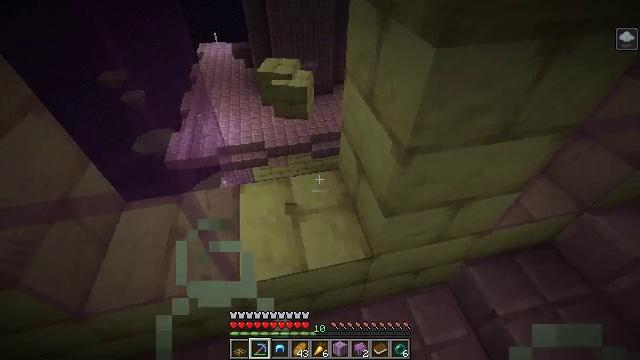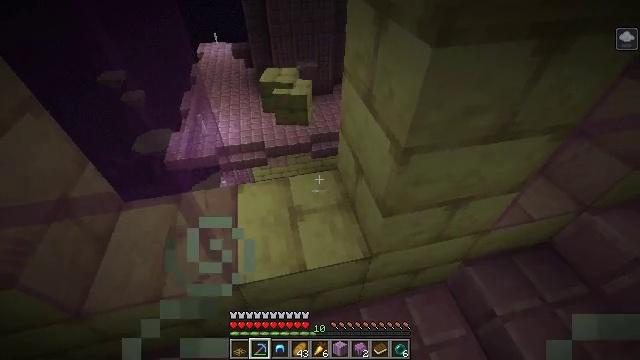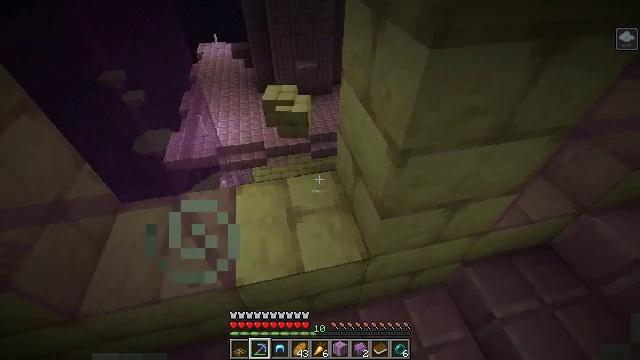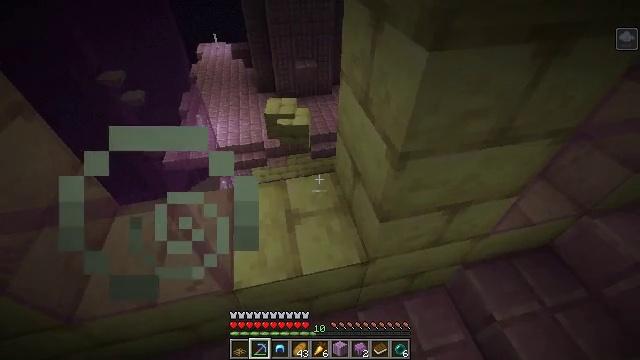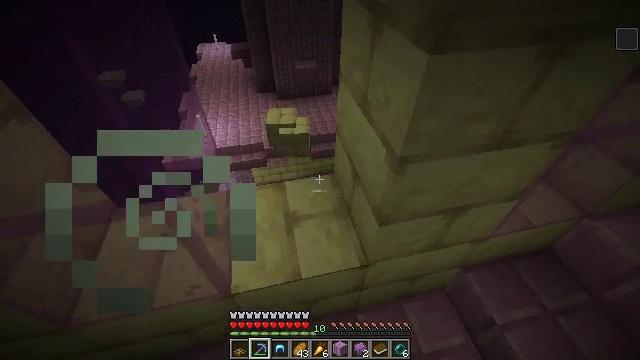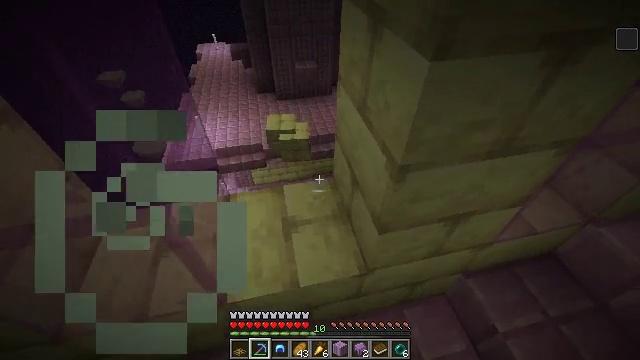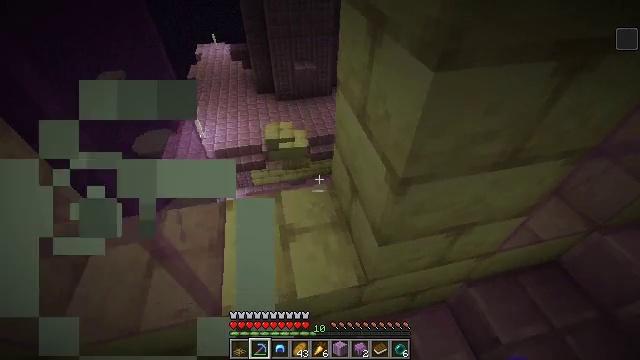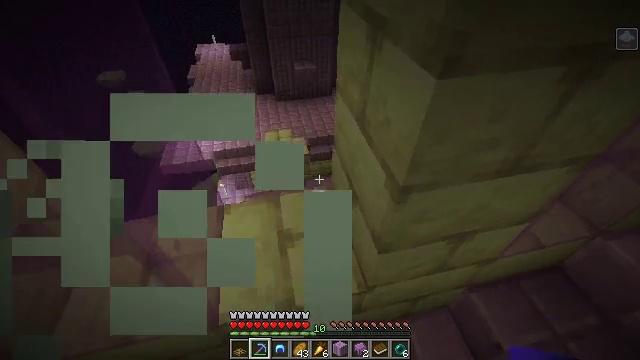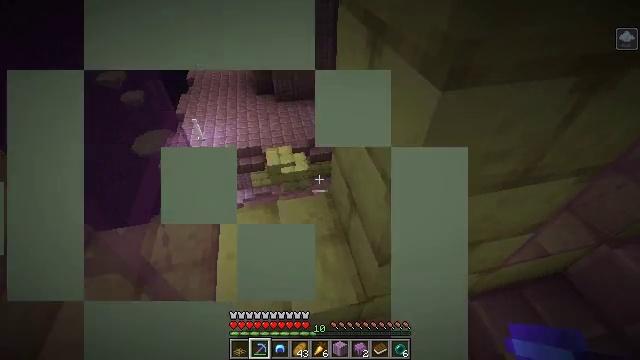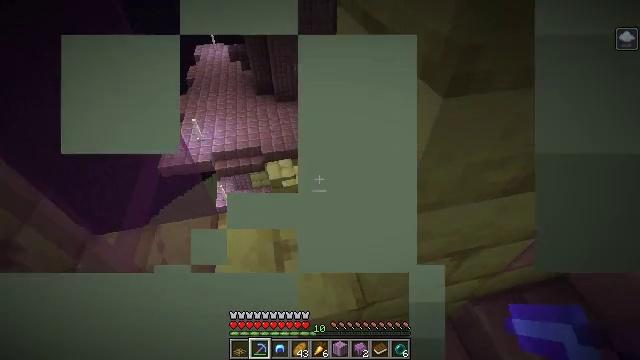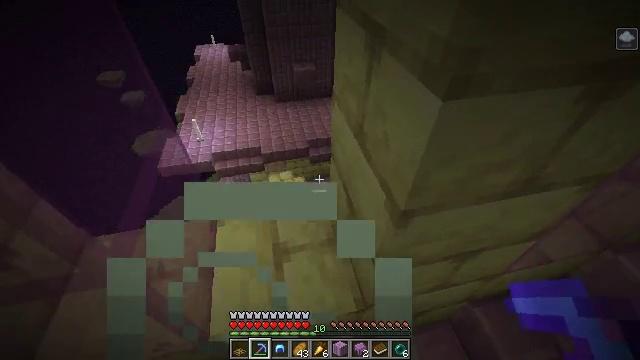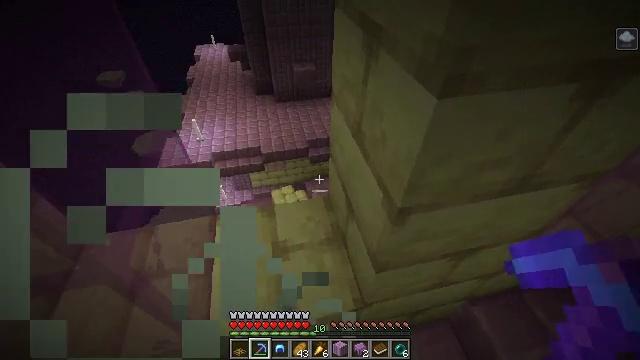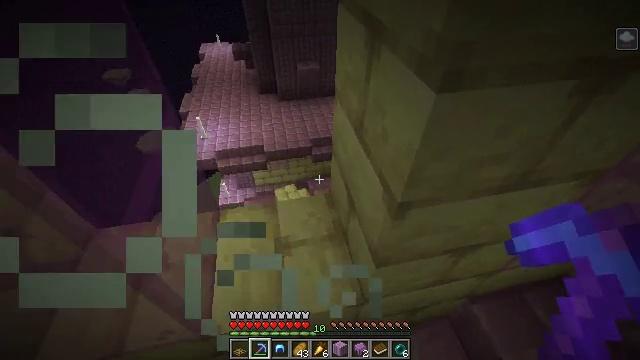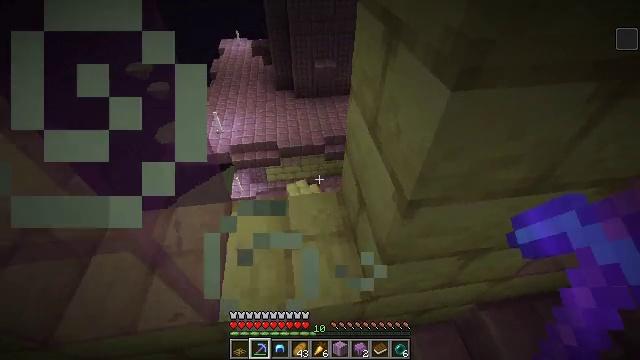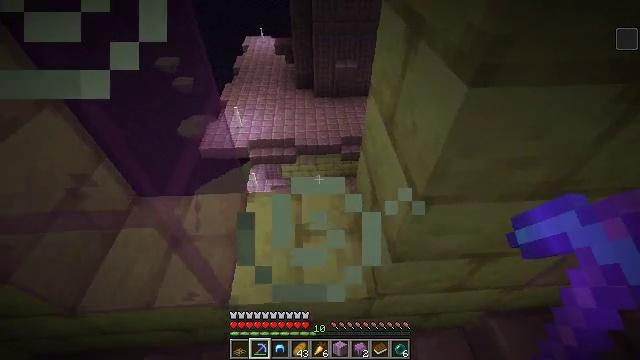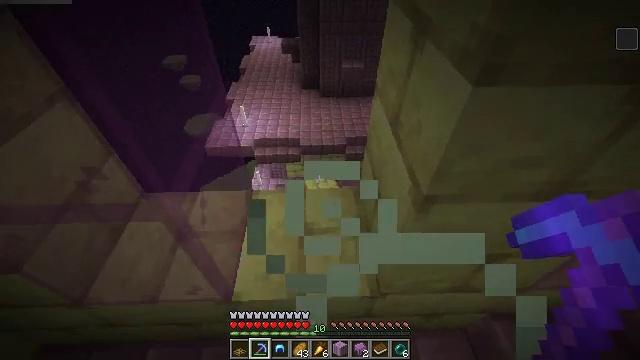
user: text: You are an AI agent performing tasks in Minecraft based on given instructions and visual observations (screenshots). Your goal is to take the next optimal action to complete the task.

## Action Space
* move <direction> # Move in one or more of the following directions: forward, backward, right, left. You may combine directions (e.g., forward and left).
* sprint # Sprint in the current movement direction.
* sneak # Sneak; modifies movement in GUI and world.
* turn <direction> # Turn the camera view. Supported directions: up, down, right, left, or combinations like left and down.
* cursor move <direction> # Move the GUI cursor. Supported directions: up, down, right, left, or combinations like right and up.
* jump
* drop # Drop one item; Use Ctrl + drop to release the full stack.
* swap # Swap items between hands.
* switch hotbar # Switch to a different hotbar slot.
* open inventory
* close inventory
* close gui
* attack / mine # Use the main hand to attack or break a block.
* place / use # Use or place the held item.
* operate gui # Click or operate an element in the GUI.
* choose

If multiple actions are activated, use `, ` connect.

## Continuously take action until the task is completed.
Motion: motion action
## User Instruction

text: Mine end stone bricks.
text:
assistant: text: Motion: no_op
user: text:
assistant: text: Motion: move forward
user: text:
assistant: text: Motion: move forward
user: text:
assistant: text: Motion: move forward
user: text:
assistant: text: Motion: move forward
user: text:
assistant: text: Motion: no_op
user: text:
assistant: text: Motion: no_op
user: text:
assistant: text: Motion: no_op
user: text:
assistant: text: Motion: move back
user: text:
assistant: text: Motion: move back
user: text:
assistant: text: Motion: move back
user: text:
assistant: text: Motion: move back
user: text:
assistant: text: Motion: turn left
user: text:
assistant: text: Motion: turn left
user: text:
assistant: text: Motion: turn left
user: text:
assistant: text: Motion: move left
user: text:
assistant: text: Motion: move left
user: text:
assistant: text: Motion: no_op
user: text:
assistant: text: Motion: turn down
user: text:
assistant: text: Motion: move forward, turn right and down
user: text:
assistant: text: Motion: move forward, turn down
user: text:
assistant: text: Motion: move forward, turn down, attack / mine
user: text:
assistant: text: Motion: turn down, attack / mine
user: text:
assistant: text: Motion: turn down, attack / mine
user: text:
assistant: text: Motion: attack / mine
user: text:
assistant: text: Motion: attack / mine
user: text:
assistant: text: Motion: attack / mine
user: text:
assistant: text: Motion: attack / mine
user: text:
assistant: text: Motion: attack / mine
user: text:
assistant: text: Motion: turn up, attack / mine